Question:
I need to create the Hessian matrix of a function given as:
'''
func <- expression(sin(x+y)+cos(x-y))
vars <- c("x", "y")
'''
I need the second order derivatives as expressions too, and I need to evaluate them lot of times, so I made a list of first order derivatives, and a list of list of second order derivatives.
'''
funcD <- lapply(vars, function(v) D(func, v))
funcDD <- list(); for (i in 1:length(vars)) funcDD[[i]] <- lapply(vars, function(v) D(funcD[[i]], v))
'''
So far, it works.
'''
> funcDD
[[1]]
[[1]][[1]]
-(sin(x + y) + cos(x - y))
[[1]][[2]]
-(sin(x + y) - cos(x - y))
[[2]]
[[2]][[1]]
cos(x - y) - sin(x + y)
[[2]][[2]]
-(cos(x - y) + sin(x + y))
'''
How can I create a matrix containing values of the evaluated expressions?
Tried outer, didn't work.
'''
> h <- outer(c(1:length(vars)), c(1:length(vars)), function(r, c) eval(funcDD[[r]][[c]], envir = list(x = 1, y = 2)))
Error in funcDD[[r]] : subscript out of bounds
'''
Is there a more elegant way to store the second order derivative expressions? For instance is it possible to store expressions in a matrix instead of lists of lists?
Is it possible to get a vector of variables of an expression? Above I used vars <- c("x", "y") which I entered as input manually, is it necessary or is there a "get_variables"-like method?
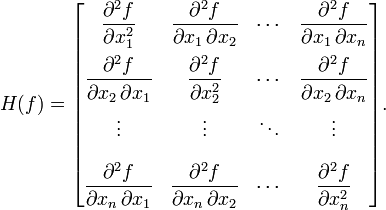
Answer: The answer to question two is ,"mostly yes" and it offers an almost immediate answer to your question:
'''
funcD <- sapply(vars, function(v) D(func, v))
funcDD <- matrix(list(), 2,2)
for (i in 1:length(vars))
funcDD[,i] <- sapply(vars, function(v) D(funcD[[i]], v))
funcDD
#---------
[,1] [,2]
[1,] Expression Expression
[2,] Expression Expression
> funcDD[1,1]
[[1]]
-(sin(x + y) + cos(x - y))
'''
The "mostly" qualification is that one needs to use "list" rather than "expression" as the object type that the matrix is holding. Expressions don't really qualify as atomic objects, and you could easily extract the value and use it as a call, which might even be more convenient than having it as an expression:
'''
> is.expression(funcDD[1,1])
[1] FALSE
> funcDD[1,1][[1]]
-(sin(x + y) + cos(x - y))
> class(funcDD[1,1][[1]])
[1] "call"
'''
Turns out what was wanted was the same structure, so this calls each matrix element with the same specific vector as the evaluation environment and returns them all as a matrix.:
'''
matrix(sapply(funcDD, eval, env=list(x=0, y=pi)), length(vars))
#---------
[,1] [,2]
[1,] 1 -1
[2,] -1 1
'''